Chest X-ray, PA view. Patient: 47 years old, sex M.
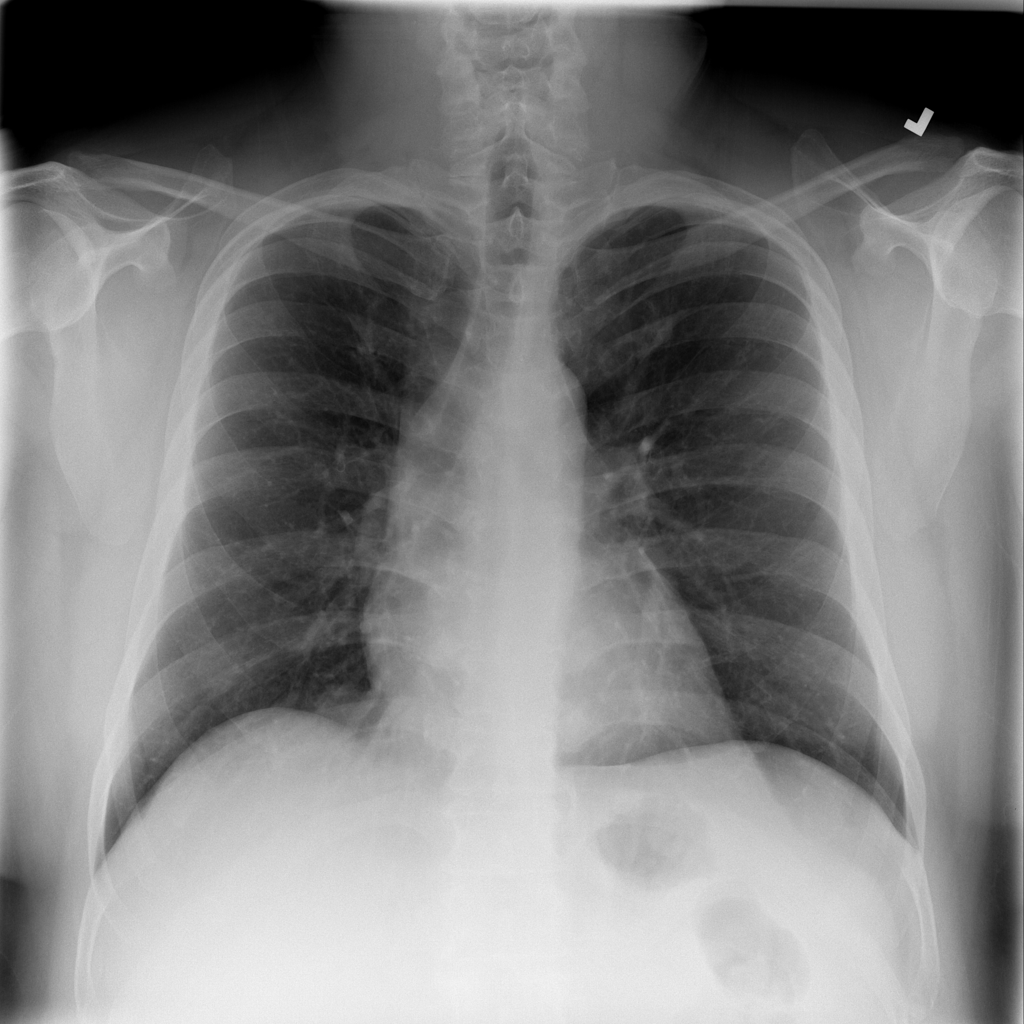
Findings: No Finding